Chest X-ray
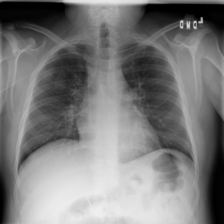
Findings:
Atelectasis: negative
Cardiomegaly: negative
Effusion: negative
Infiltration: positive
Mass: negative
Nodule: positive
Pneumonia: negative
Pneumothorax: negative
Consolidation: negative
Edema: negative
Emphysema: negative
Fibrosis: negative
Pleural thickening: negative
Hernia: negative